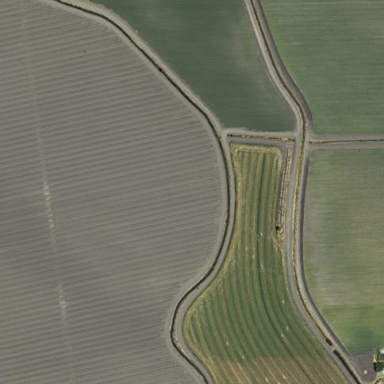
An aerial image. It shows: Farmland with fields for crop cultivation.